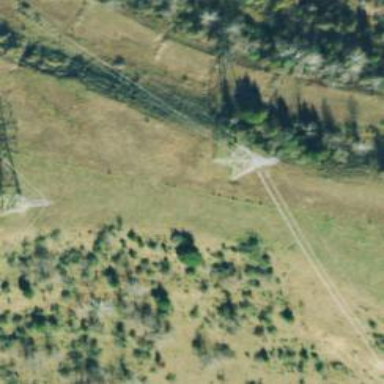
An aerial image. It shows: Lattice structure tower used for power distribution.